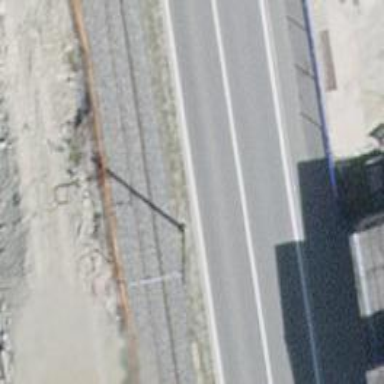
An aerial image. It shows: Catenary mast for power lines.